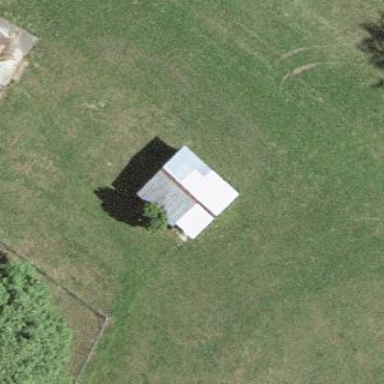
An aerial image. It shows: Shed.